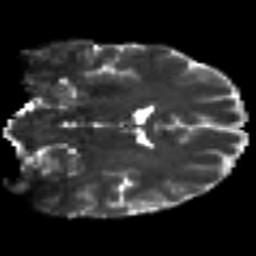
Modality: T2w
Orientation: coronal
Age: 33
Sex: male
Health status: ill
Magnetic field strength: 3 T
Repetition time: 9 s
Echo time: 0.093 s